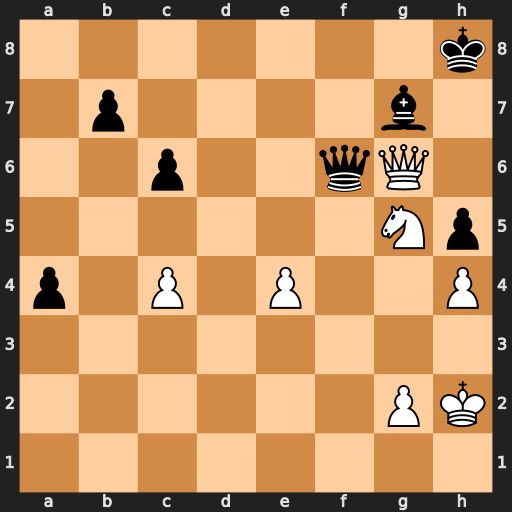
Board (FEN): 7k/1p4b1/2p2qQ1/6Np/p1P1P2P/8/6PK/8
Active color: w
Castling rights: -
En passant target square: -
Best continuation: Qh7#